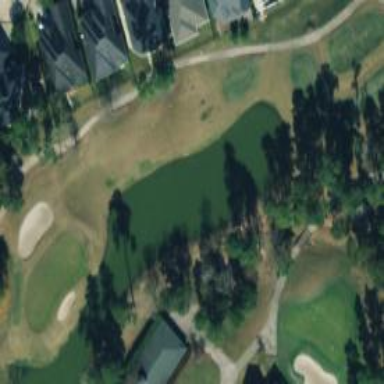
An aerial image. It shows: Water hazard on golf course. The hazard is natural water feature.